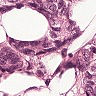
Metastatic tissue present: yes